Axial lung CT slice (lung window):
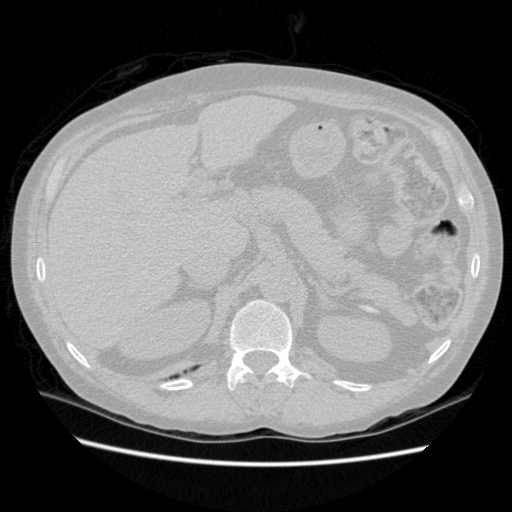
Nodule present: no